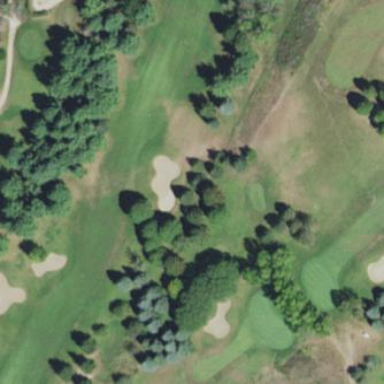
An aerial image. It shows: Grassy area designated as golf fairway.